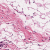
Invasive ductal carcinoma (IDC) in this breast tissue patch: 0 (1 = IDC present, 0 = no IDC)